Question: I'm using a custom view 'MaskCustomView' by subclassing View. The width/height layout params for the custom view are both WRAP_CONTENT.
What happens is the custom view in the LinearLayout takes all the space. I can see that using uiautomatorViewer :

Code is :
'''
public class MaskImageView extends Activity {
@Override
protected void onCreate(Bundle savedInstanceState) {
super.onCreate(savedInstanceState);
setContentView(R.layout.mask_image);
LinearLayout container = (LinearLayout) findViewById(R.id.maskID);
MaskCustomView maskView = new MaskCustomView(this);
maskView.setLayoutParams(new LinearLayout.LayoutParams(LinearLayout.LayoutParams.WRAP_CONTENT, LinearLayout.LayoutParams.WRAP_CONTENT));
container.addView(maskView);
}
public class MaskCustomView extends View {
private Bitmap bp;
private Paint p;
public MaskCustomView(Context context) {
super(context);
bp = BitmapFactory.decodeResource(getResources(), R.drawable.apple);
p = new Paint();
}
@Override
public void onDraw(Canvas canvas) {
canvas.drawBitmap(bp, 0, 0 , p);
super.onDraw(canvas);
}
}
}
'''
xml layout :
'''
<LinearLayout xmlns:android="http://schemas.android.com/apk/res/android"
android:orientation="vertical"
android:id="@+id/maskID"
android:layout_width="match_parent"
android:layout_height="match_parent">
'''
Shouldn't just wrap content and don't use whole space for both height and width ?
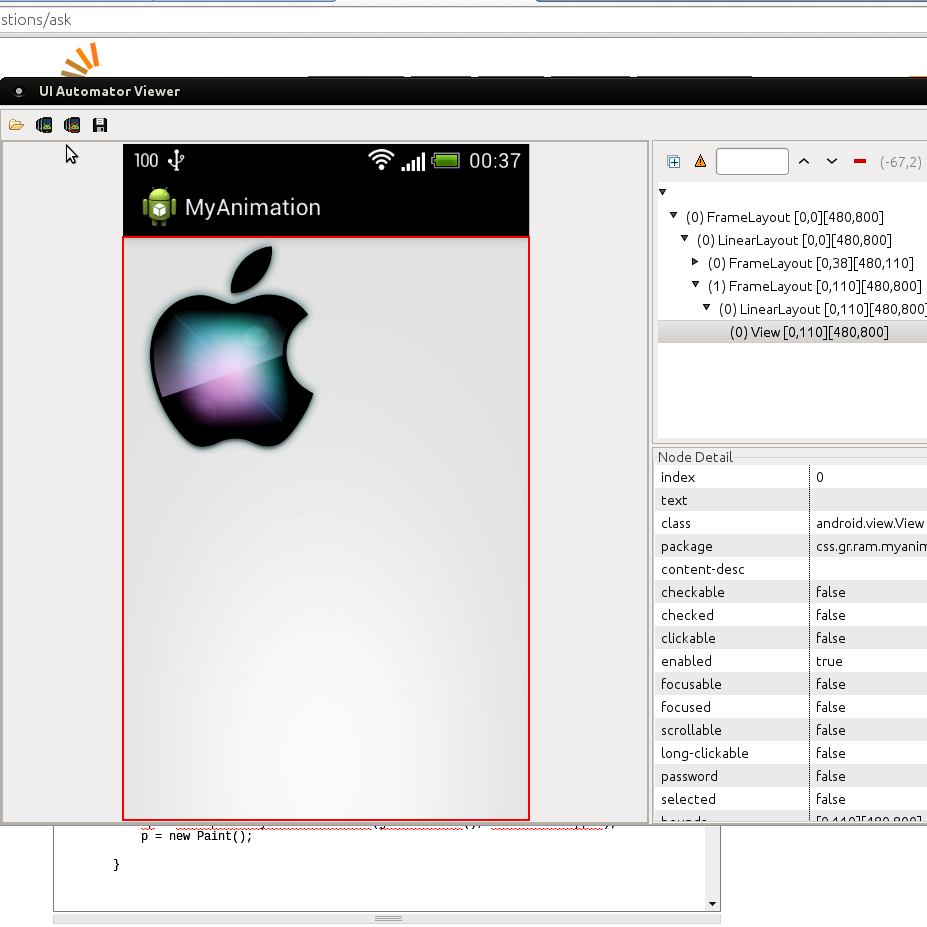
Answer: Try to make your 'MaskCustomView' override 'onMeasure':
'''
@Override
protected void onMeasure(int widthMeasureSpec, int heightMeasureSpec) {
if(bp == null) {
super.onMeasure(widthMeasureSpec, heightMeasureSpec);
} else {
setMeasuredDimension(MeasureSpec.makeMeasureSpec(bp.getWidth(), MeasureSpec.MODE_CONSTANT), MeasureSpec.makeMeasureSpec(bp.getHeight(), MeasureSpec.MODE_CONSTANT);
}
}
'''